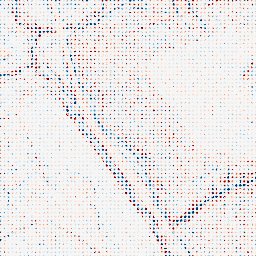
Category: edge_preserving
Decomposition family: anisotropic_diffusion
Decomposition parameters: iterations: 5
kappa: 10
gamma: 0.1
Upsampling method: sinc_blackman
Upsampling parameters: scale: 8
kernel_size: 4
Upsampling scale: 8